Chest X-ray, PA view. Patient: 39 years old, sex F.
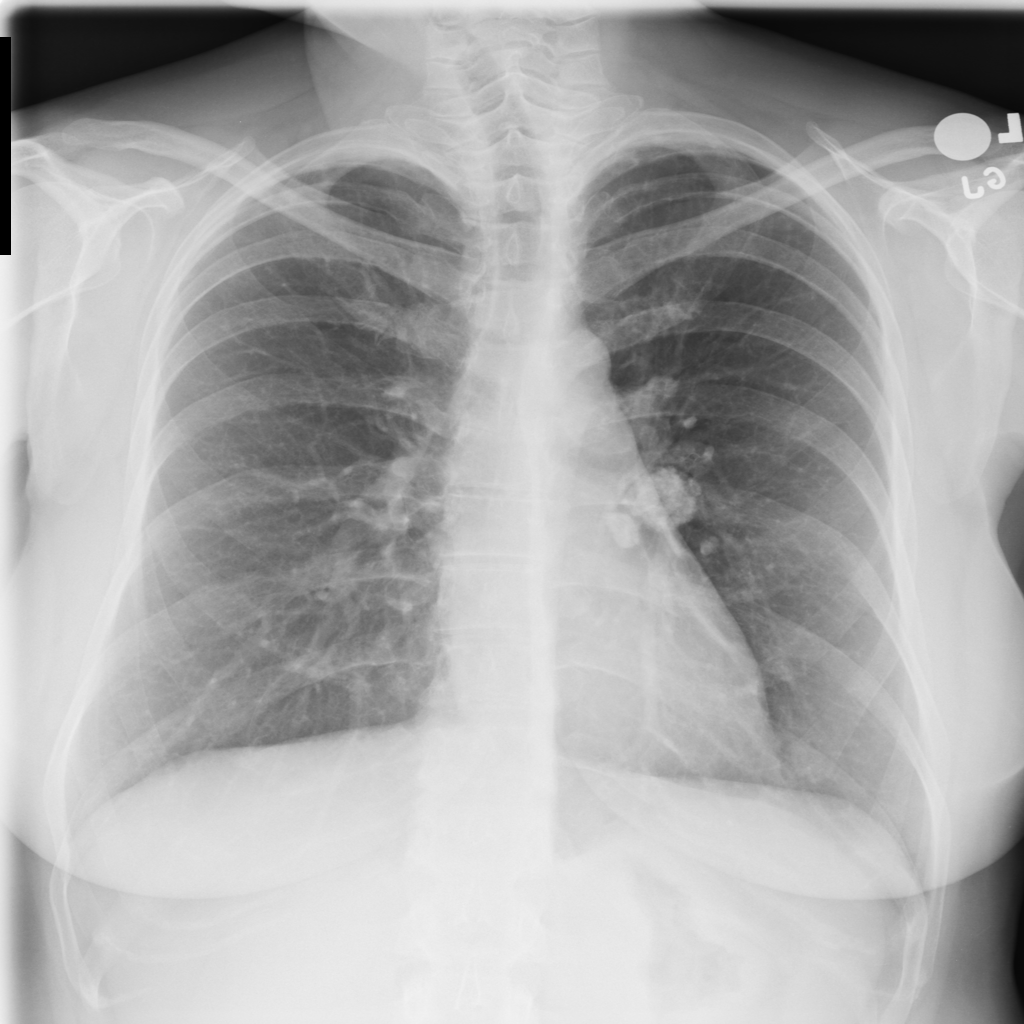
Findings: No Finding